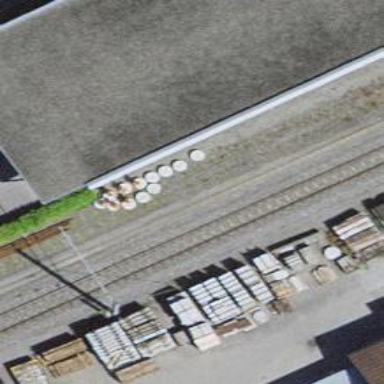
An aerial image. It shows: Abandoned railway siding with single track. The electrification is done using contact line.